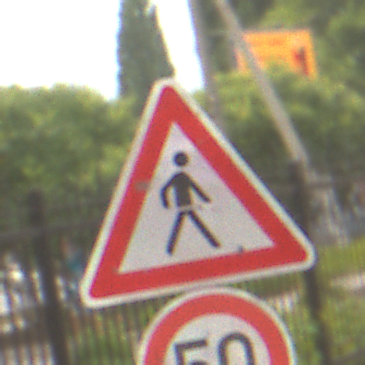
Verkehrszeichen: FussgaengerLinks
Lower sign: Geschwindigkeit50
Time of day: MorningAfternoon
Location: Outdoor (Urban)
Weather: Overcast
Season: NotSpecified
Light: Natural